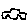
Label: car